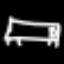
Label: bed